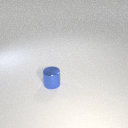
small blue metal cylinder